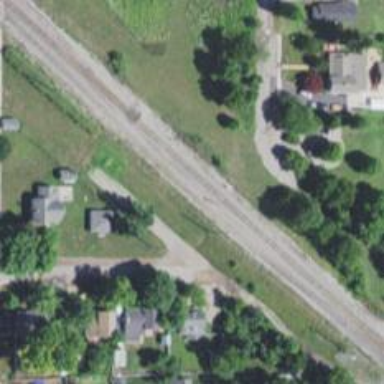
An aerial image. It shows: Railway siding for service.